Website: crate-barrel
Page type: receipt
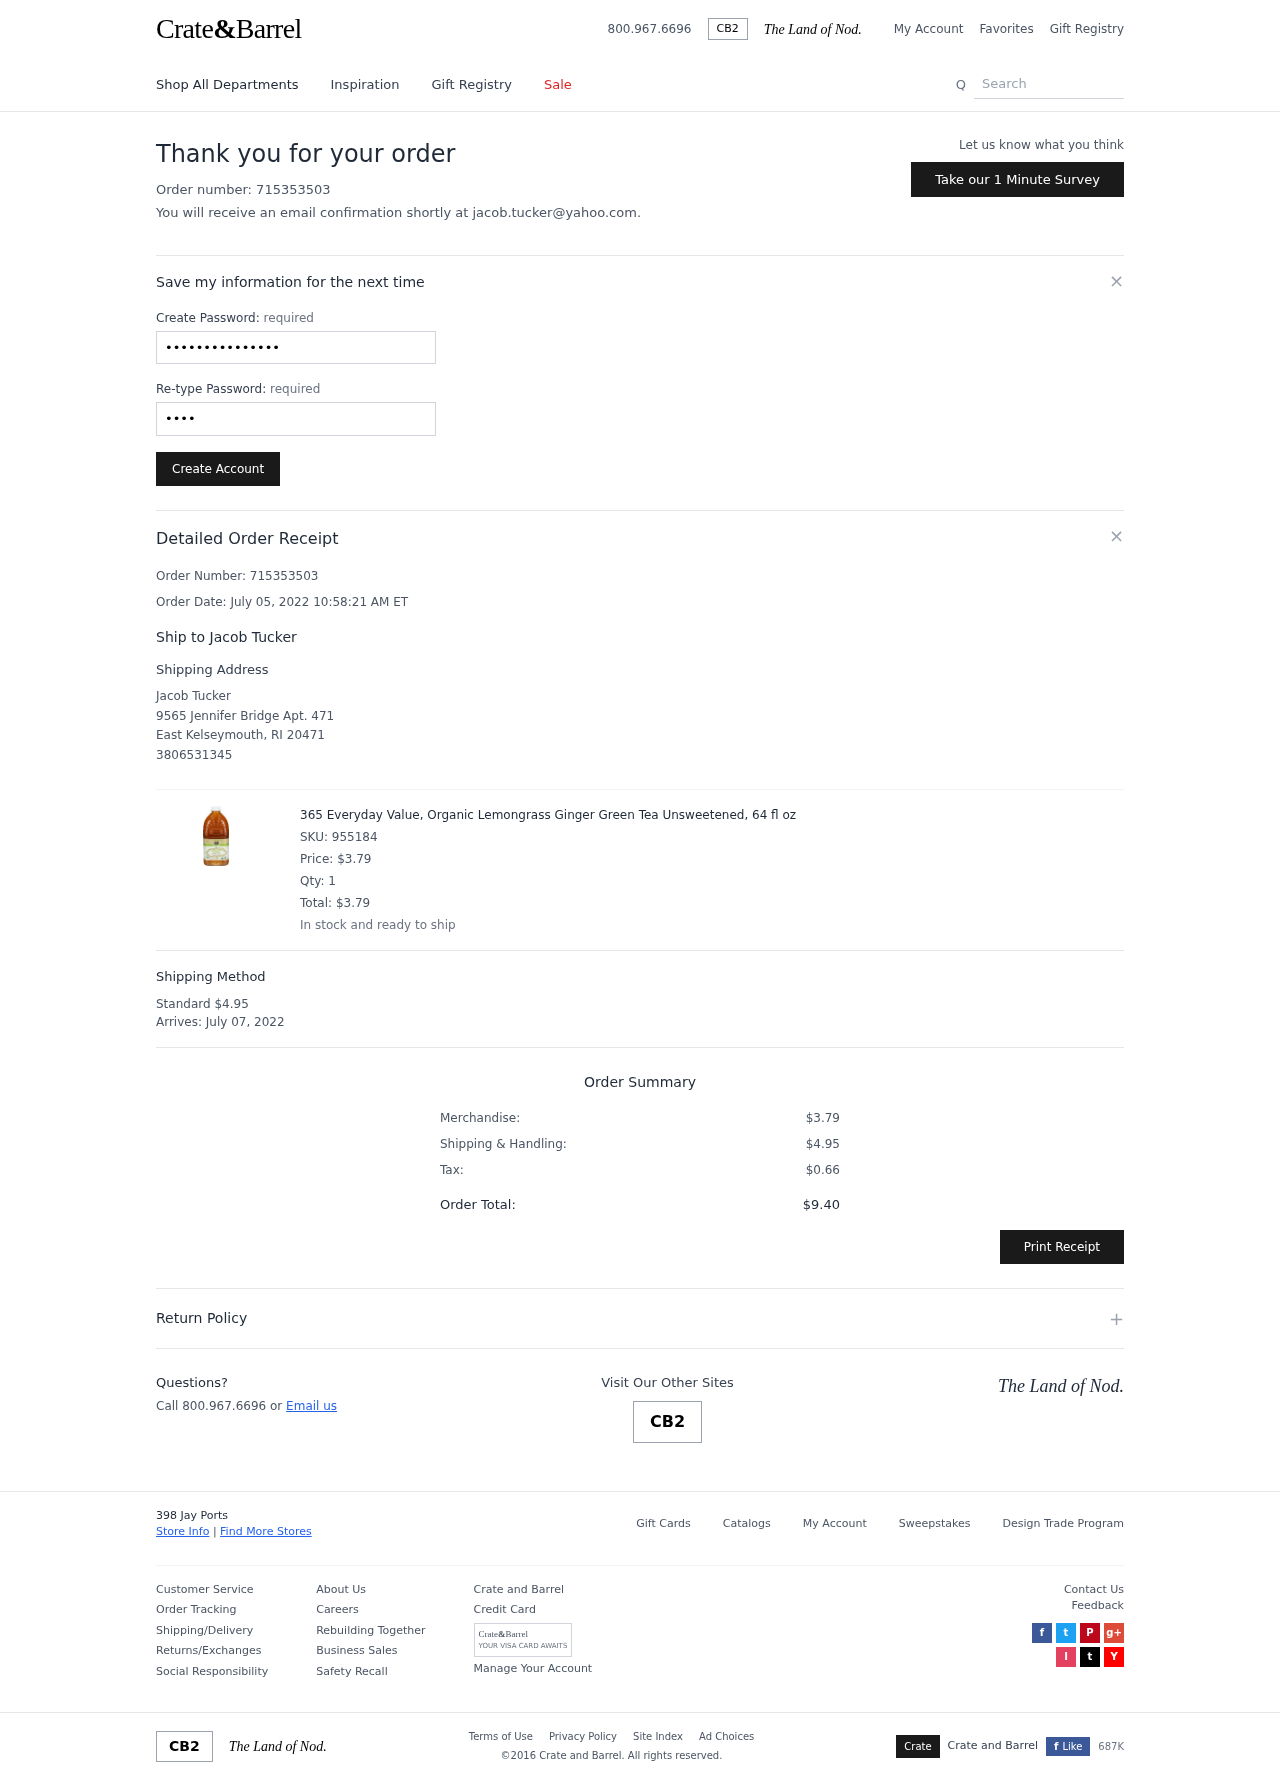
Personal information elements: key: PII_CITY
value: East Kelseymouth
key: PII_EMAIL
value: jacob.tucker@yahoo.com
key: PII_FULLNAME
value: Jacob Tucker
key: PII_FULLNAME
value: Ship to Jacob Tucker
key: PII_PHONE
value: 3806531345
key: PII_POSTCODE
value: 20471
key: PII_STATE_ABBR
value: RI
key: PII_STREET
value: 9565 Jennifer Bridge Apt. 471
Product elements: key: PRODUCT1_NAME
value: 365 Everyday Value, Organic Lemongrass Ginger Green Tea Unsweetened, 64 fl oz
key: PRODUCT1_PRICE
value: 3.79
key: PRODUCT1_QUANTITY
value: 1
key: PRODUCT1_SKU
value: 955184
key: PRODUCT1_TOTAL
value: $3.79
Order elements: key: ORDER_ID
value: Order Number: 715353503
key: ORDER_ID
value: Order number: 715353503
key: ORDER_DATE
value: Order Date: July 05, 2022 10:58:21 AM ET
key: ORDER_SHIPPING_COST
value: $4.95
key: ORDER_DELIVERY_DATE
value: July 07, 2022
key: ORDER_SUBTOTAL
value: $3.79
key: ORDER_TAX
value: $0.66
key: ORDER_TOTAL
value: $9.40
Search elements: key: HEADER_SEARCH
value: Search